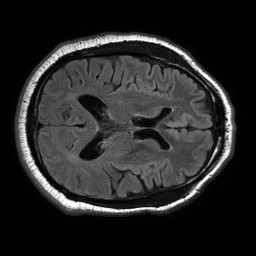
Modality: FLAIR
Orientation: axial
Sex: male
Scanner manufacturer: philips
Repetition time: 11 s
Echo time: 0.125 s